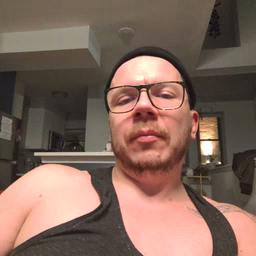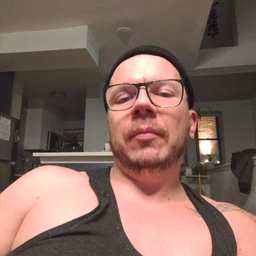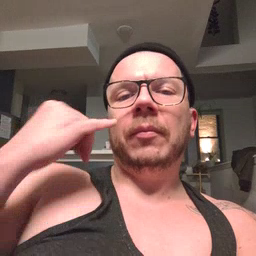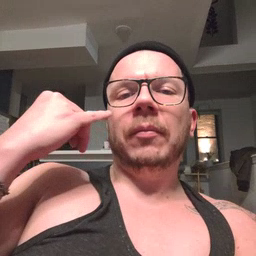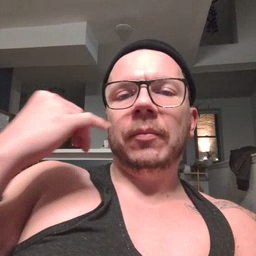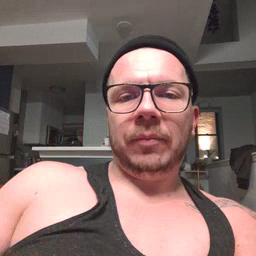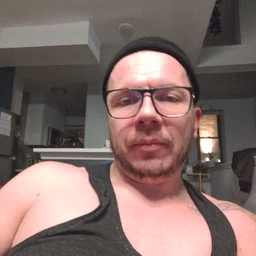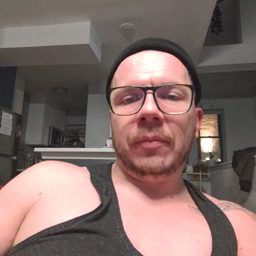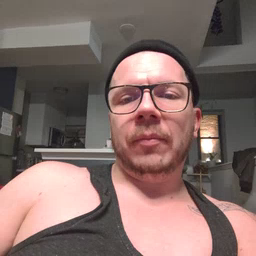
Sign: if